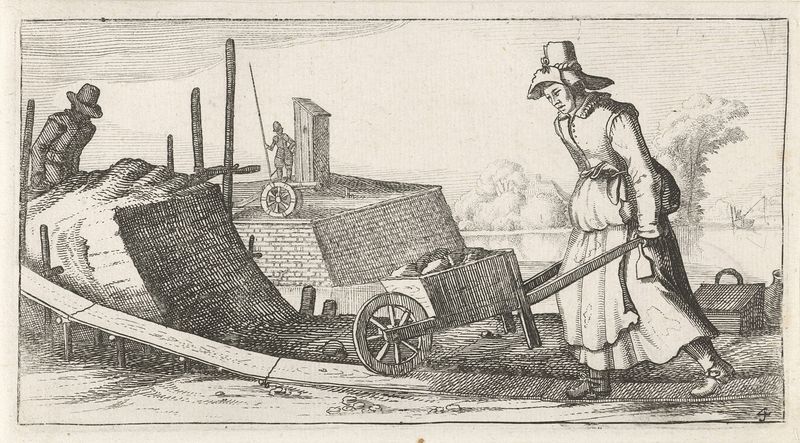
Titel: Vrouw in werkkleding, met kruiwagen
Künstler: Dirk Eversen Lons
Standort: Amsterdam
Institution: Rijksmuseum
Schlagwörter: mann, frau, hut, mensch, stein, steine, gewand, arbeit, mauer, arbeiter, rad, schubkarre, holzsteg, anbau, stich, werkzeug, baustelle, wall